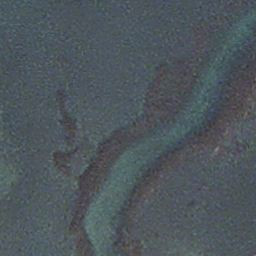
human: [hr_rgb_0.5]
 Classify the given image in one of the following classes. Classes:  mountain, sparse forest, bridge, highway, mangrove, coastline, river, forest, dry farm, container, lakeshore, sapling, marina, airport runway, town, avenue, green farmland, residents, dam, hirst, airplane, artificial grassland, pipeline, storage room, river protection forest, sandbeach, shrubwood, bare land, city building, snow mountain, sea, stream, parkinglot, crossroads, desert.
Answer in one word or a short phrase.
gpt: stream